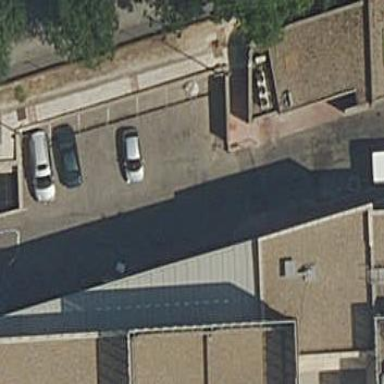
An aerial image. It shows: Part of building.